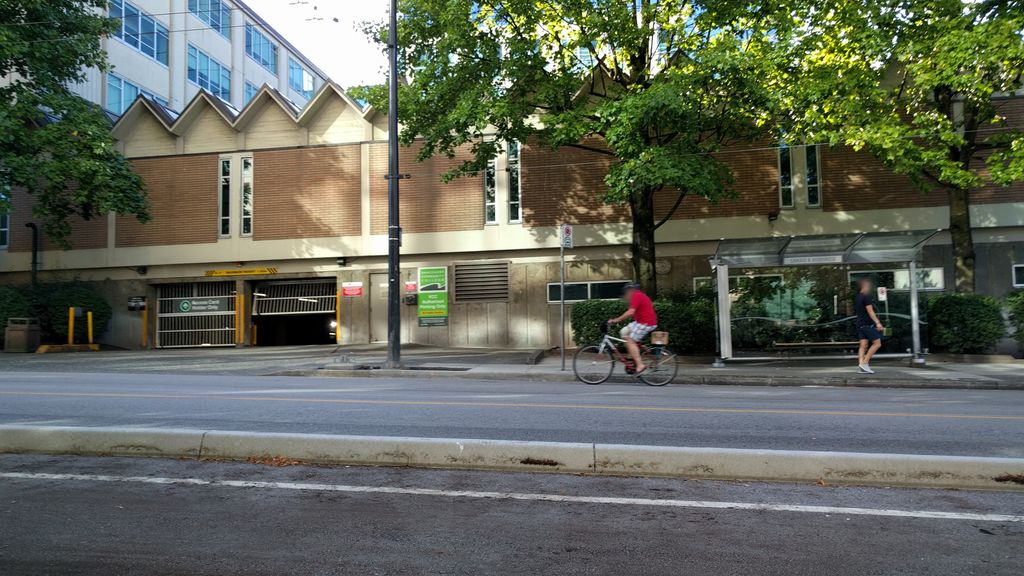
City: vancouver